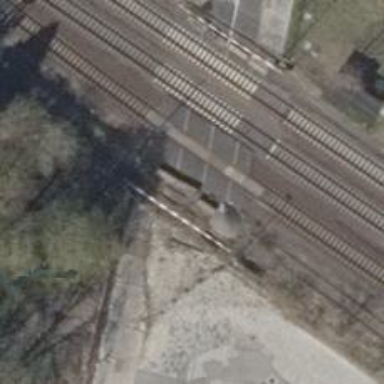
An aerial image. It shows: Abandoned railway yard is depicted.